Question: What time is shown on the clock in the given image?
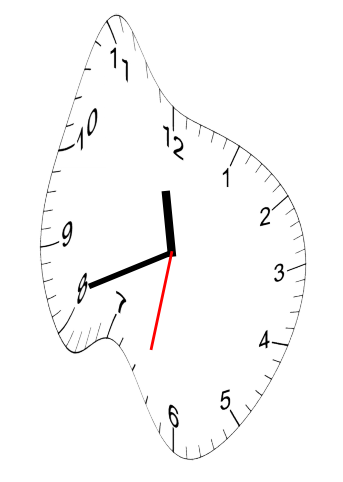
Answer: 11:41:32